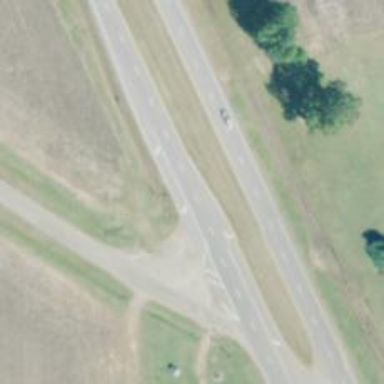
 designated as trunk highway. It is dual carriageway."